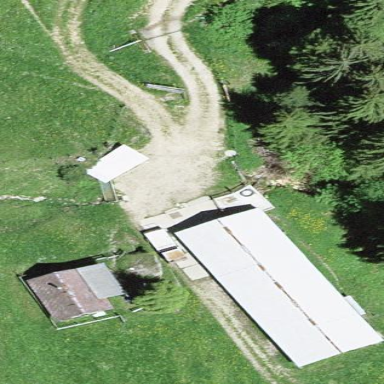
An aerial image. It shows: Farmyard area.